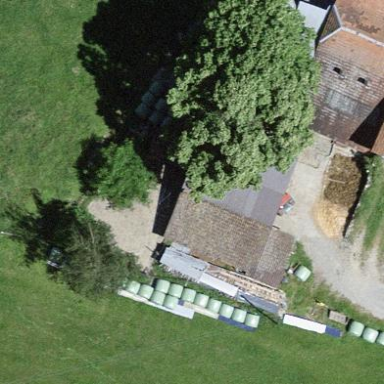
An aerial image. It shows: Shed.